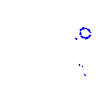
Particle: proton